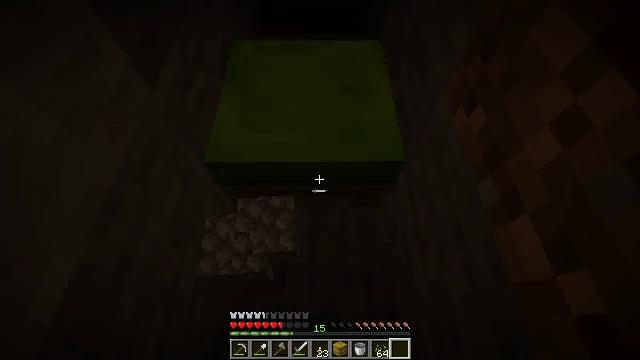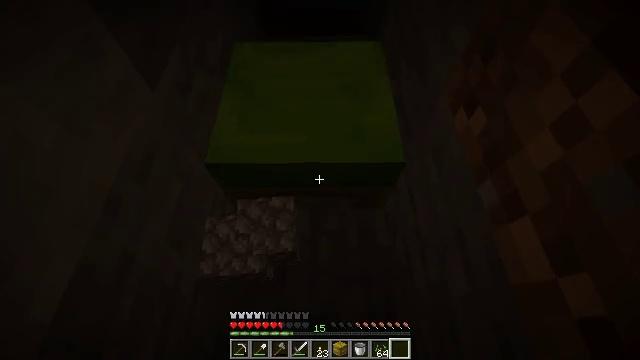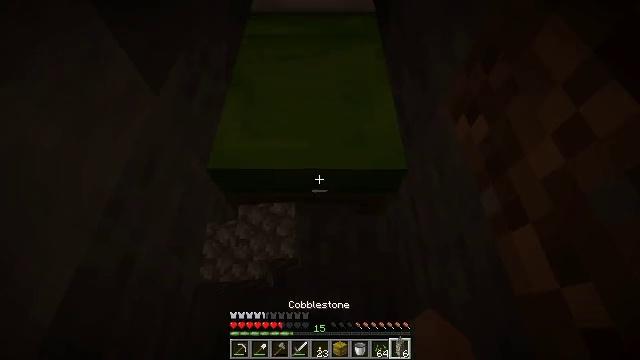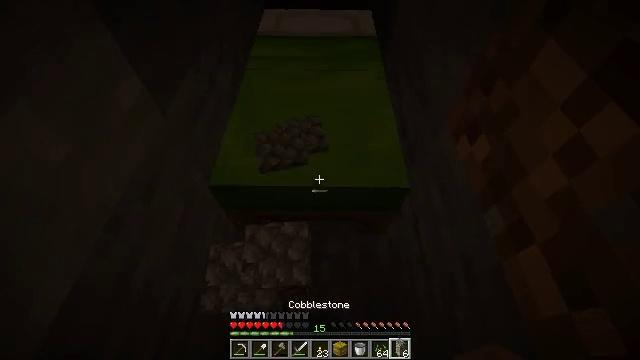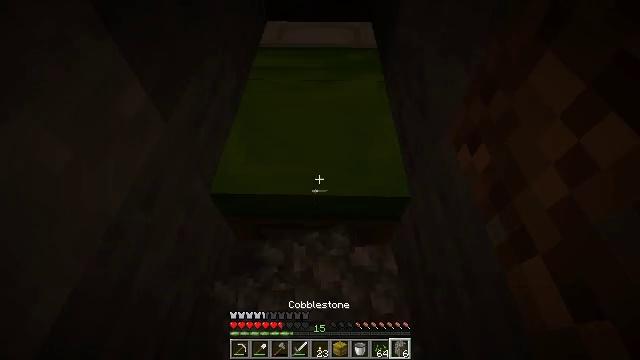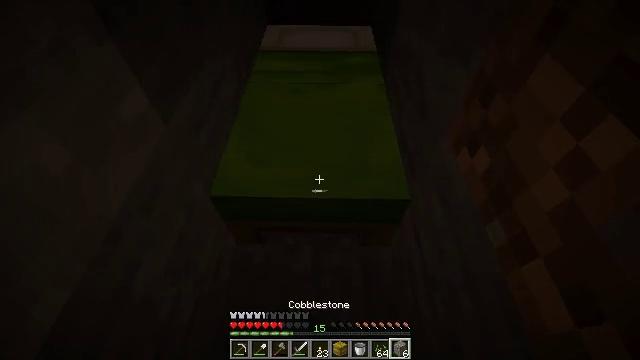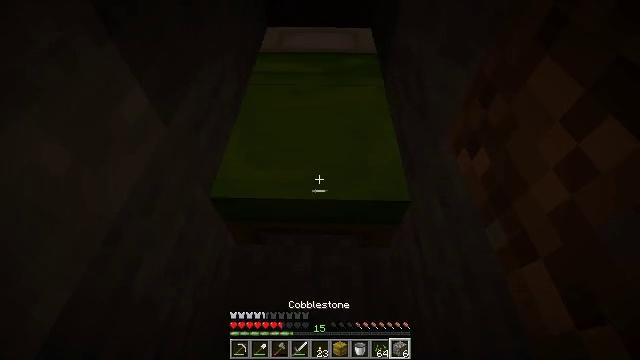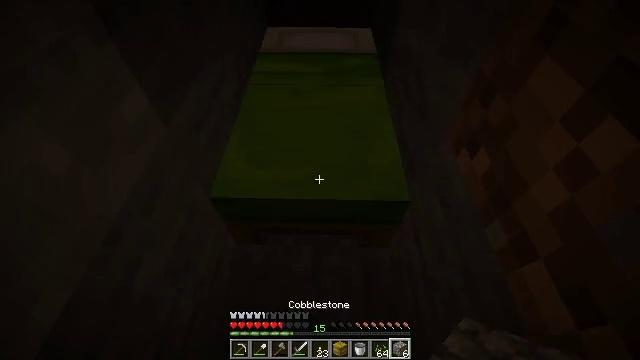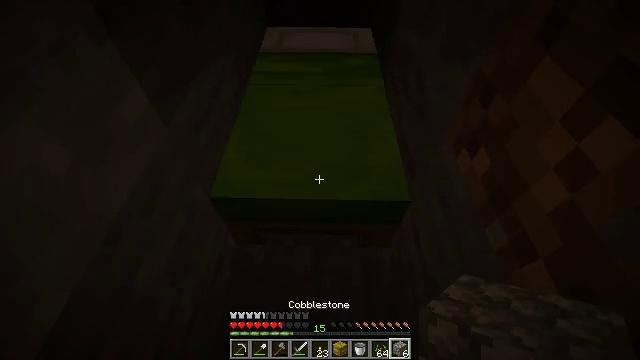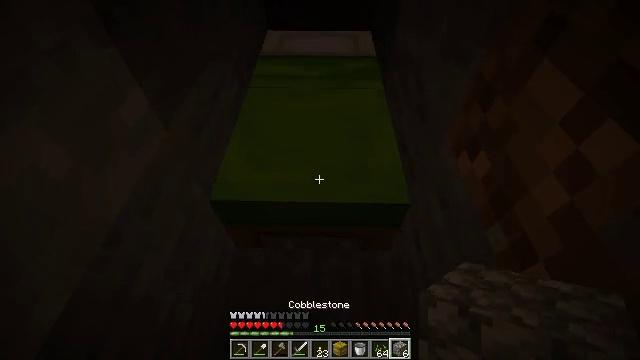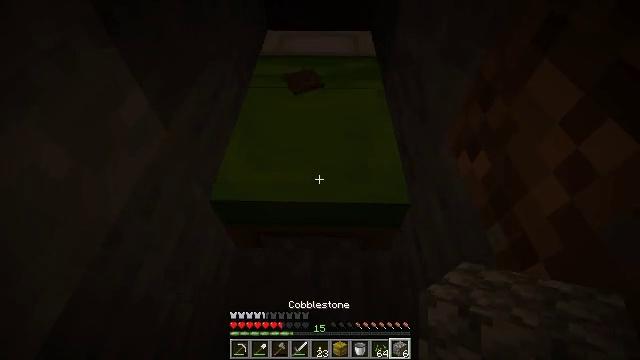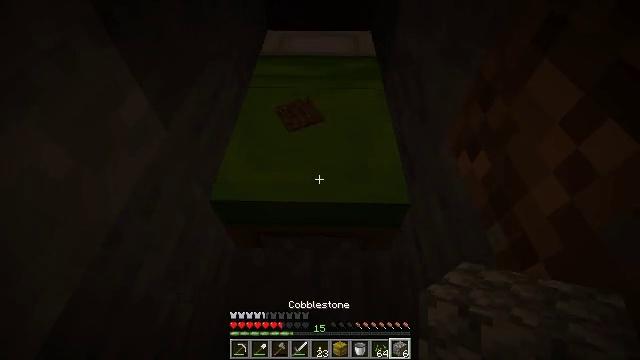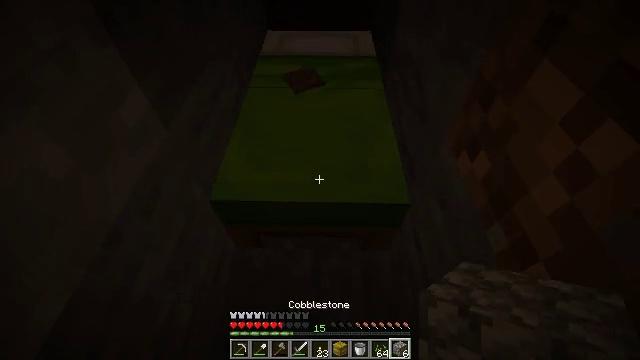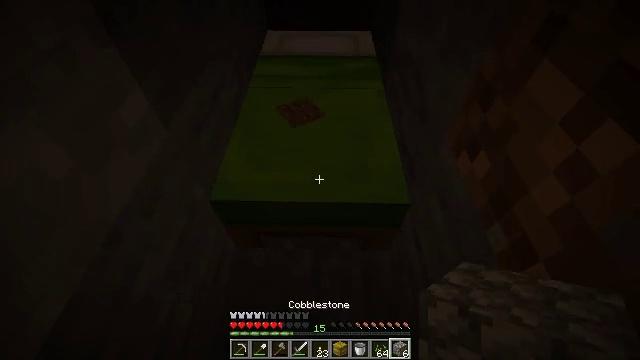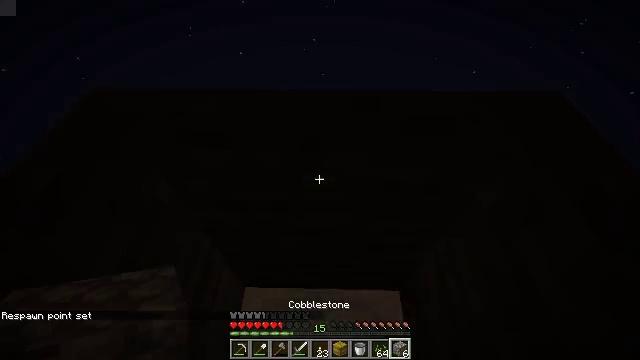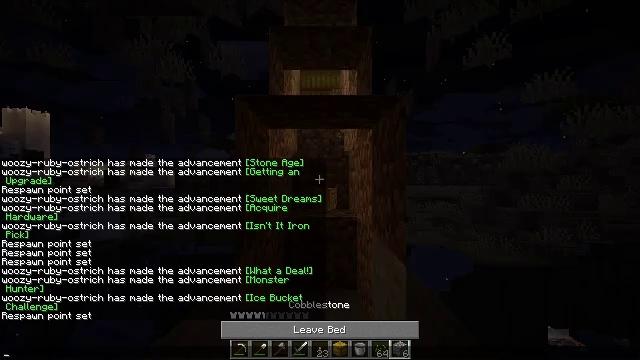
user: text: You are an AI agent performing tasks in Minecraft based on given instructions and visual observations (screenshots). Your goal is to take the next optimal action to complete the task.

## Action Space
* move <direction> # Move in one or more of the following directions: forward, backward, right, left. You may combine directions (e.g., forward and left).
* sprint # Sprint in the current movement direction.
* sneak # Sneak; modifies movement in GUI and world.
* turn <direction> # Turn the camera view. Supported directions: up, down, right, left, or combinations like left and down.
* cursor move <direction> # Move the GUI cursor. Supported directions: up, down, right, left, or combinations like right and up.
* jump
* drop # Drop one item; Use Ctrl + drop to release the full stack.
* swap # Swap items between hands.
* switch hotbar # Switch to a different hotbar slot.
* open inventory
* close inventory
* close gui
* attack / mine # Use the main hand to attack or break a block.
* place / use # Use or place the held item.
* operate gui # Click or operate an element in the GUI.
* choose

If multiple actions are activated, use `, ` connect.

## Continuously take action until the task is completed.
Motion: motion action
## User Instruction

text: Retrieve the lime bed from its current location.
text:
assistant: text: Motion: no_op
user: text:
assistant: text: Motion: turn up
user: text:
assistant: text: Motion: turn up
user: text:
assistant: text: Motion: turn up
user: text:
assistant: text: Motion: no_op
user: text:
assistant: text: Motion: no_op
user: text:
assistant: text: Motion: no_op
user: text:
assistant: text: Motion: no_op
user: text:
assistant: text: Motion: use / place
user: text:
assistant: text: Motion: use / place
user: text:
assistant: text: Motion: use / place
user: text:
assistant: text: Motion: use / place
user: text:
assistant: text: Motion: no_op
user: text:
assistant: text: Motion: no_op
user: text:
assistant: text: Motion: no_op
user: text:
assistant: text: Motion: open gui
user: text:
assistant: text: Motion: no_op
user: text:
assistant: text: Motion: no_op
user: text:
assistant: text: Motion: no_op
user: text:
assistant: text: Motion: no_op
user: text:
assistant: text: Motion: no_op
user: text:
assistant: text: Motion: no_op
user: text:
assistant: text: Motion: no_op
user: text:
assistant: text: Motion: no_op
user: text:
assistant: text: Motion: no_op
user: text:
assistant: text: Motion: no_op
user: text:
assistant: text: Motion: no_op
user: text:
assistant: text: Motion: no_op
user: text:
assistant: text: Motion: no_op
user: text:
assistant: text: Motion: no_op